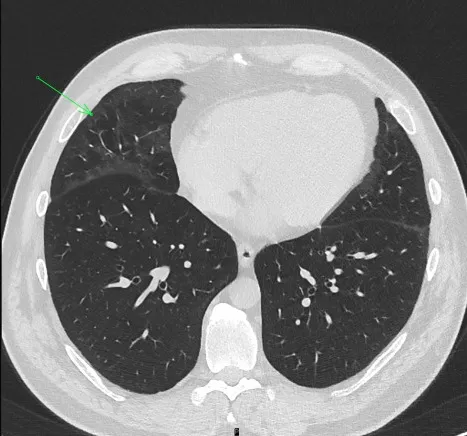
Peripheral subpleural ground-glass opacities compatible with early stage of interstitial lung disease (arrow) are present in the anterior and basal segments of the right middle lobe as well as along the oblique (major) fissure, and on the left side within the lingular segment.
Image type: radiology (ct)